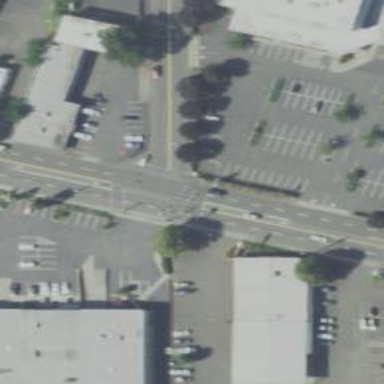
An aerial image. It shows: Primary highway with sidewalk on the left.